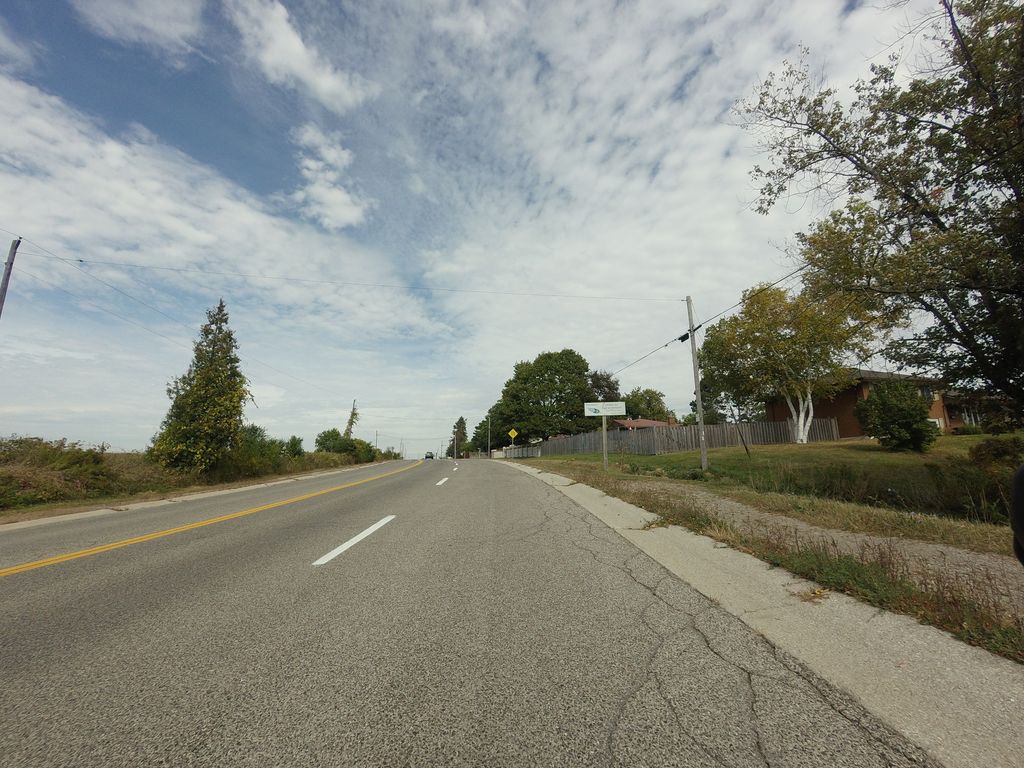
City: hamilton